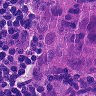
Metastatic tissue present: yes